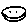
Label: smiley face